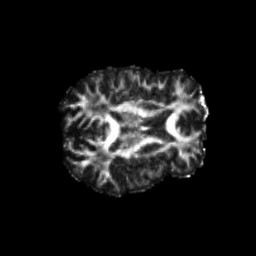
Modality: FA
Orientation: axial
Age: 22
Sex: male
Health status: healthy
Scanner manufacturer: philips
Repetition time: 7.393 s
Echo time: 0.08599 s